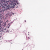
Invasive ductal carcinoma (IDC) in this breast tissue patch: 0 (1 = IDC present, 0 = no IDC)